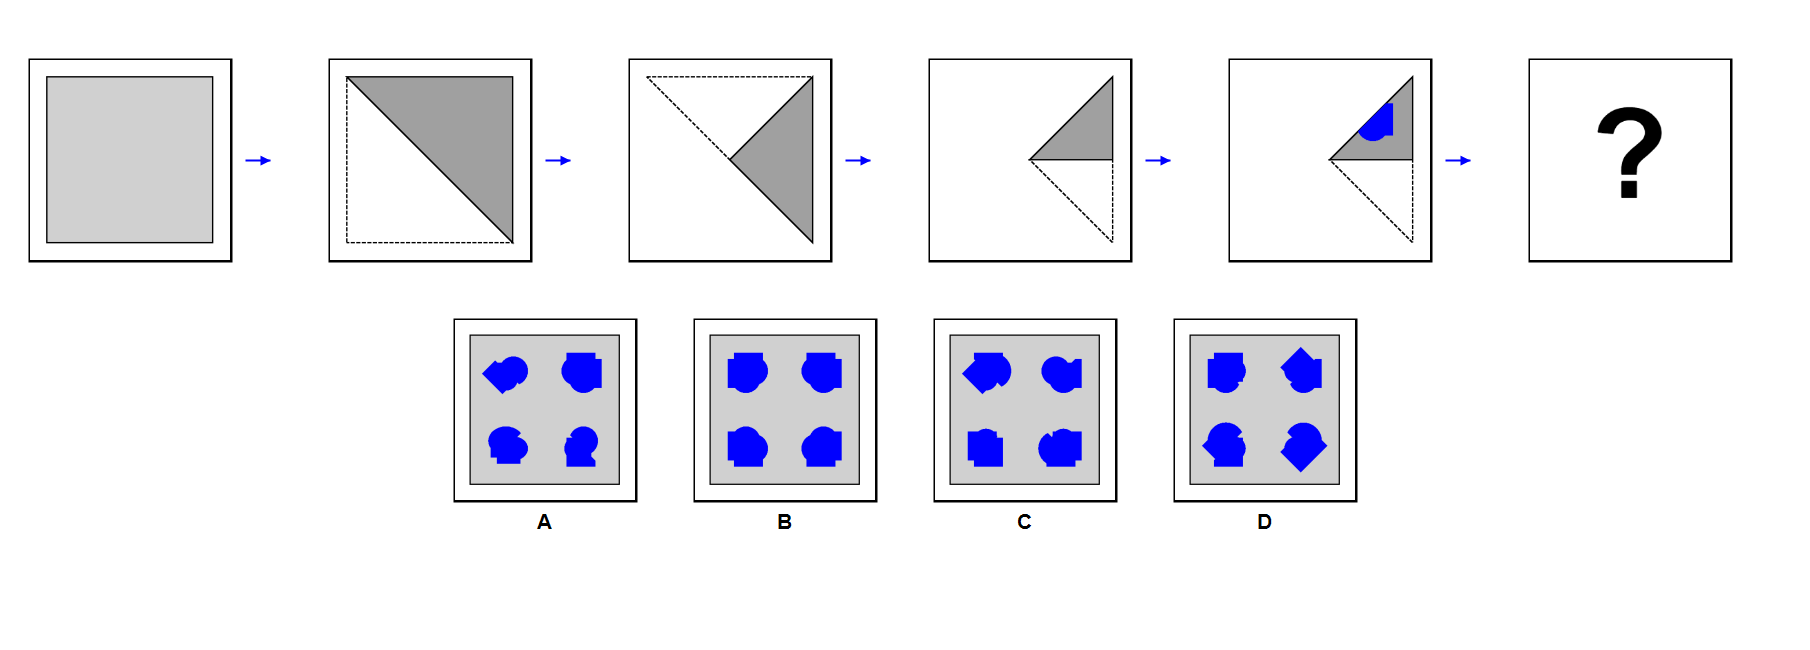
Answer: B